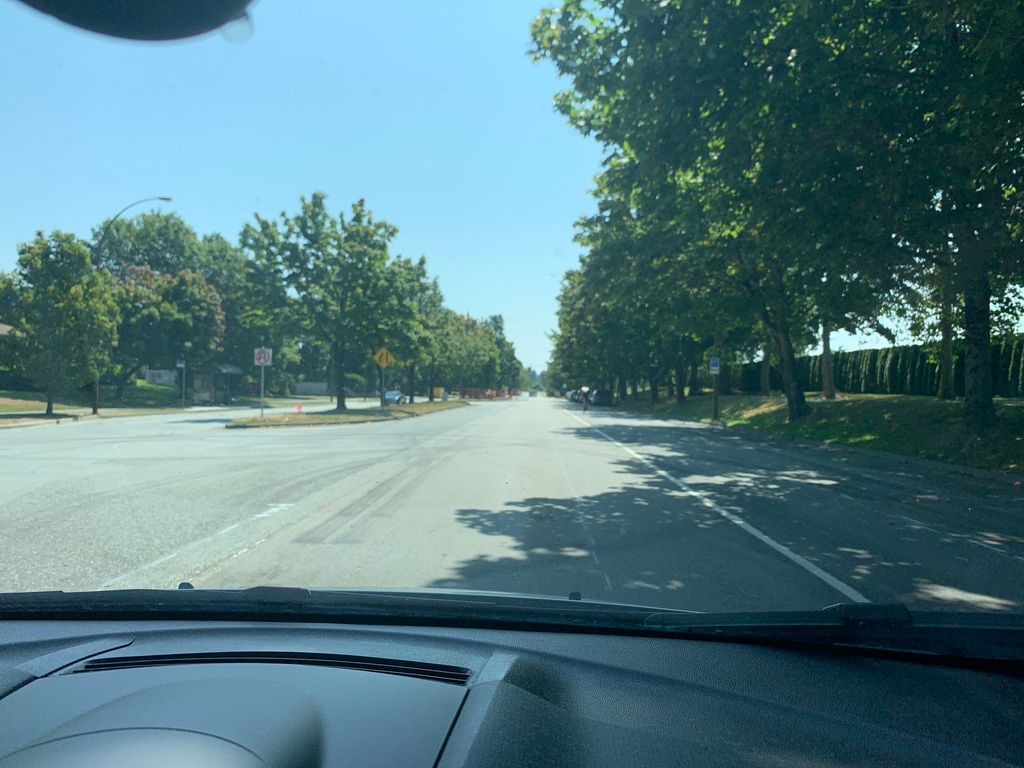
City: vancouver